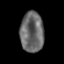
Tissue: prostate
Cell type: Epithelial cells
Senescence score: 0.3448
Nuclear area (px): 929
Mean DAPI intensity: 103.923